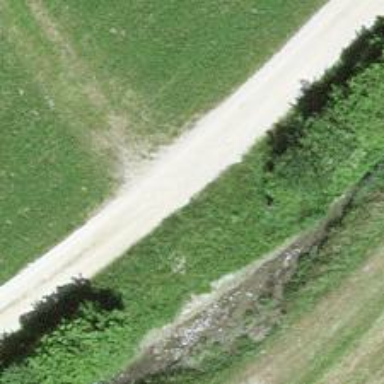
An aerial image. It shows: Track with very rough surface.